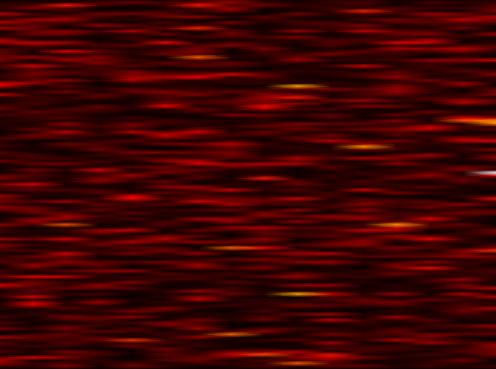
Label: OFDM